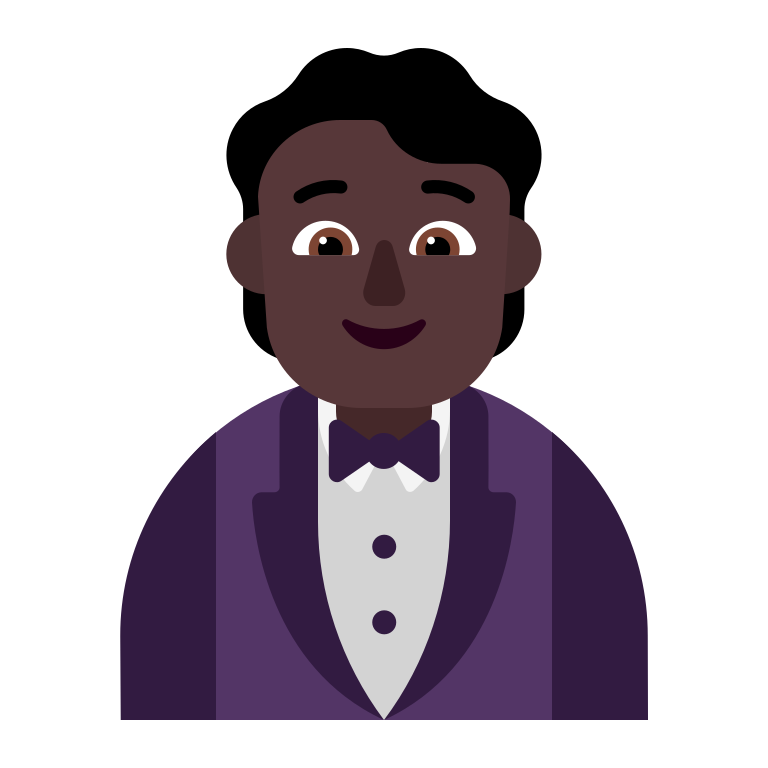
person in tuxedo flat dark